已知$F_1、F_2$是椭圆$C:\boldsymbol{\dfrac{x^2}{a^2}+\dfrac{y^2}{b^2}=1(a>b>0)}$的左、右焦点，若在直线$\boldsymbol{l:x=-a}$上存在点$P$，使得$\boldsymbol{\angle F_1PF_2 = 45^\circ}$，则椭圆$C$的离心率的取值范围是$\boldsymbol{\underline{\hspace{1cm}}}$．

\vspace{0.2cm}
【解答】

\noindent \textbf{【答案】$\boldsymbol{\dfrac{\sqrt{2}}{2}\le e<1}$}

\vspace{0.1cm}
\noindent \textbf{【分析】}
设$P(-a,t)(t\ne 0)$，$\angle APF_1=\alpha$，$\angle APF_2=\beta$，根据条件建立方程$\boldsymbol{\dfrac{a+c}{t}=\dfrac{1+\dfrac{a-c}{t}}{1-\dfrac{a-c}{t}}}$，整理得到$\boldsymbol{t^2-2ct+a^2-c^2=0}$，再利用方程有解，即可求出离心率范围．

\vspace{0.2cm}
\noindent \textbf{【详解】}
如图，设$P(-a,t)(t\ne 0)$，$\angle APF_1=\alpha$，$\angle APF_2=\beta$，
易得 $AF_1 = a-c$，$AF_2 = a+c$，则
$$
\tan\alpha=\dfrac{a-c}{t},\quad \tan\beta=\dfrac{a+c}{t}.
$$

由题知 $\boldsymbol{\tan\beta = \tan\left(\alpha+\dfrac{\pi}{4}\right)=\dfrac{\tan\alpha+1}{1-\tan\alpha}}$，因此
$$
\dfrac{a+c}{t}=\dfrac{1+\dfrac{a-c}{t}}{1-\dfrac{a-c}{t}},
$$
整理得一元二次方程：
$$
\boldsymbol{t^2-2ct+a^2-c^2=0}.
$$

方程存在实数解，故判别式
$$
\Delta = 4c^2-4(a^2-c^2)\ge 0,
$$
化简得
$$
2c^2\ge a^2 \implies e^2\ge \dfrac{1}{2}.
$$
结合椭圆离心率范围 $\boldsymbol{0<e<1}$，因此
$$
\boldsymbol{\dfrac{\sqrt{2}}{2}\le e<1}.
$$

\noindent 故答案为：$\boldsymbol{\dfrac{\sqrt{2}}{2}\le e<1}$．

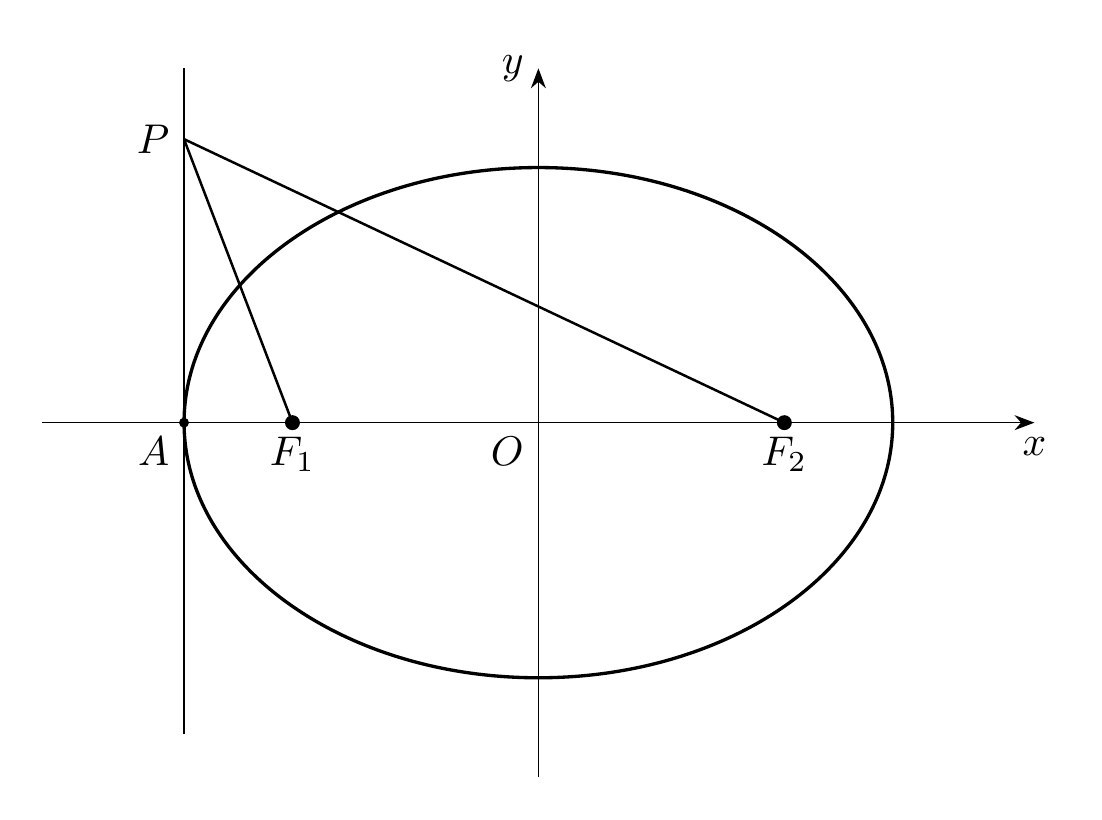